Question: I'm tearing my hair out with this issue, which seems like it should be something really simple. iOS / Objective C is new to me, so maybe I'm just not grasping something fundamental.
The problem is that I've added a new entity to my Core Data model, and set up a one-to-many relationship. The model already had two entities that had a one-to-one relationship.

The Players entity is the new one.
I have a UITableViewController where I'm saving to the attributes from UITextFields. This worked fine for the original configuration of Teams/TeamDetails, but it crashes out with the following error when I add in the Players entity to the code:
'''
Terminating app due to uncaught exception 'NSInvalidArgumentException',
reason: 'Unacceptable type of value for to-many relationship:
property = "playerDetails"; desired type = NSSet; given type = Players;
'''
So, in my Save method, I had:
'''
Teams *team = [NSEntityDescription insertNewObjectForEntityForName:@"Teams" inManagedObjectContext:self.managedObjectContext];
TeamDetails *teamdetails = [NSEntityDescription insertNewObjectForEntityForName:@"TeamDetails" inManagedObjectContext:self.managedObjectContext];
team.teamDetails = teamdetails;
'''
then I go on to set the attributes like:
'''
team.teamName = teamNameTextField.text;
team.teamDetails.managerName = managerNameTextField.text;
'''
Which all worked no problem. Now I extend this to incorporate the Players Entity:
'''
Players *playerDetails = [NSEntityDescription insertNewObjectForEntityForName:@"Players" inManagedObjectContext:self.managedObjectContext];
team.playerDetails = playerDetails;
'''
And I get the error above. I've tried the following:
'''
[team setPlayerDetails:playerDetails];
'''
But this doesn't make any difference. I also tried:
'''
NSSet *playerDetails = [NSEntityDescription insertNewObjectForEntityForName:@"Players" inManagedObjectContext:self.managedObjectContext];
'''
But again, no difference - it still thinks it's getting an object of type Players rather than NSSet.
I feel like I'm just not grasping something simple, so any help would ge very much appreciated!
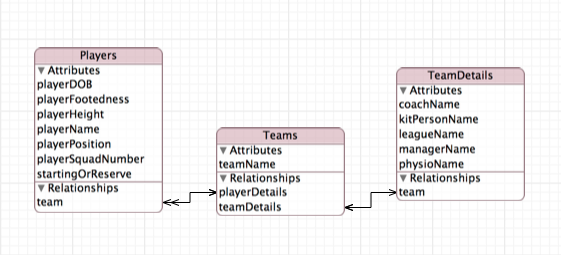
Answer: 'playerDetails' is a to-many relationship, so the value of 'team.playerDetails' is a of players, not a single player object. You can either use
'''
[team addPlayerDetailsObject:playerDetails];
'''
or more simply, using the inverse relationship:
'''
playerDetails.team = team;
'''